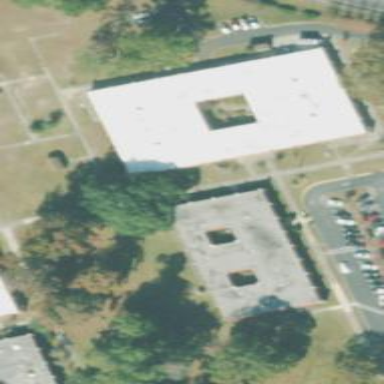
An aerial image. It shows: Hospital building.